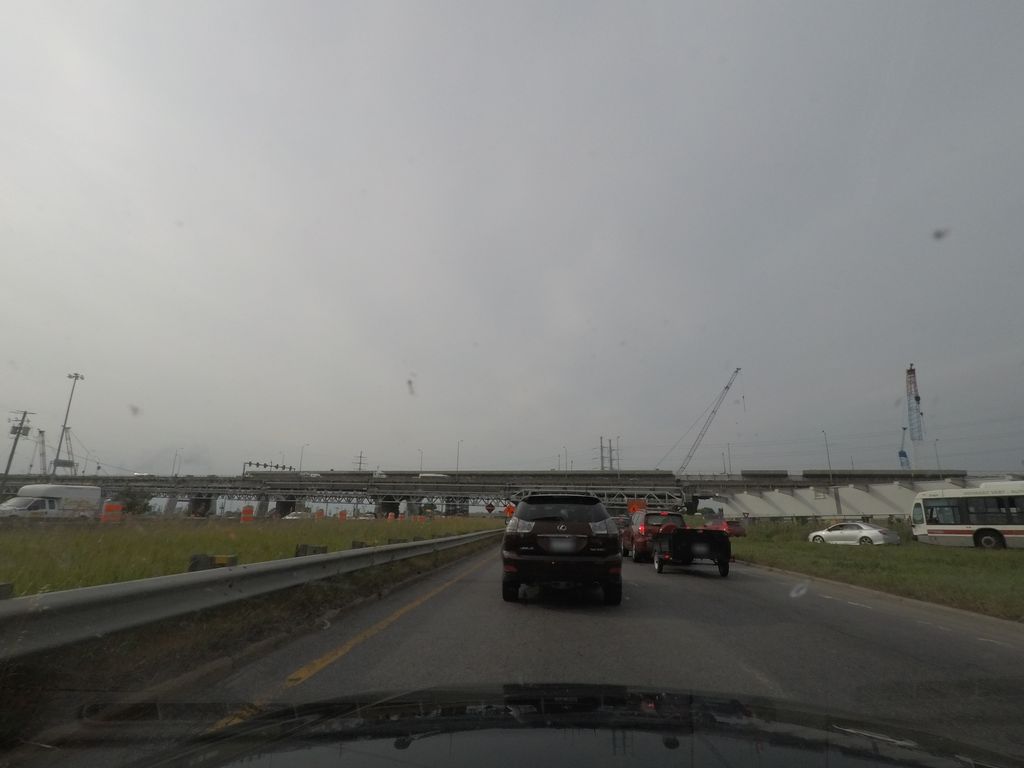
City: montreal